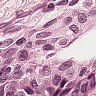
Metastatic tissue present: yes